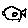
Label: fish